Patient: sex F, age 31
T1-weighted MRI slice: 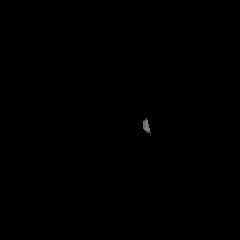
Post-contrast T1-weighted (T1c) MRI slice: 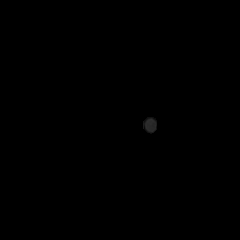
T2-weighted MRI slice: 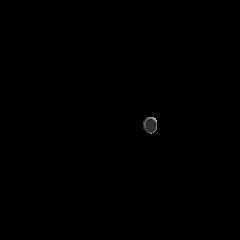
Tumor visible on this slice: no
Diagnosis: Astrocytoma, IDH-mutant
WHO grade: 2